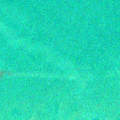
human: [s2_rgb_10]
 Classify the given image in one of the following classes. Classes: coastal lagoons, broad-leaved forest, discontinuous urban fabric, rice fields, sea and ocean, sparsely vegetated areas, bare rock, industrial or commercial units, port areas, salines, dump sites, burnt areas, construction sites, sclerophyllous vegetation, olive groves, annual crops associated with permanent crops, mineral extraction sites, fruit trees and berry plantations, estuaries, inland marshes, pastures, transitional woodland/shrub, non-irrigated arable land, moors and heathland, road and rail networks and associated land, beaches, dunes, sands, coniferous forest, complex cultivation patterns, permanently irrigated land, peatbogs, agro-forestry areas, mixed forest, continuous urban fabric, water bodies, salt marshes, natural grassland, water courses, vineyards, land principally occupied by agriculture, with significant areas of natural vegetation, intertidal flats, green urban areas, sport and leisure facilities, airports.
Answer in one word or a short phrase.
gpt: sea and ocean